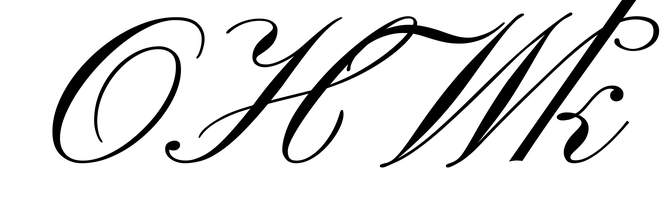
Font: PinyonScript-Regular